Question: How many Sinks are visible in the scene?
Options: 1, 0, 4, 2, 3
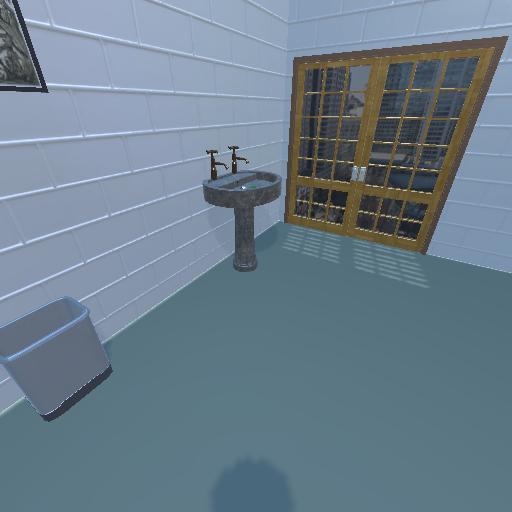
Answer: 1